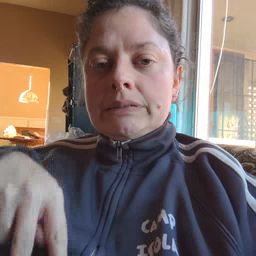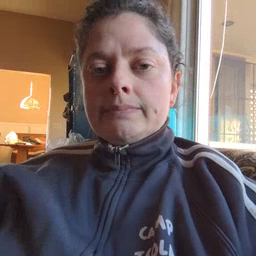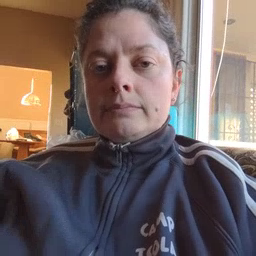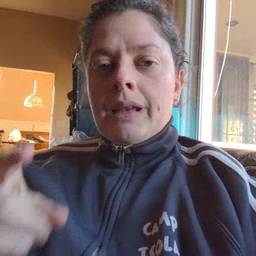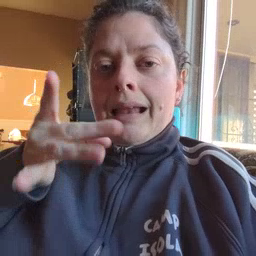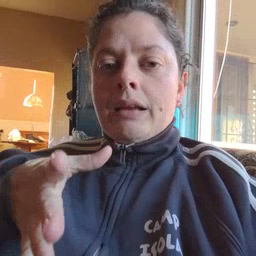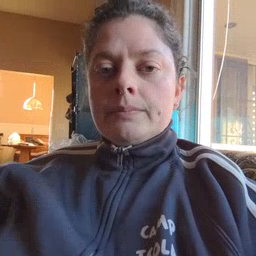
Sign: hate